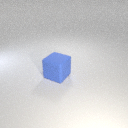
large blue rubber cube